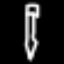
Label: pencil